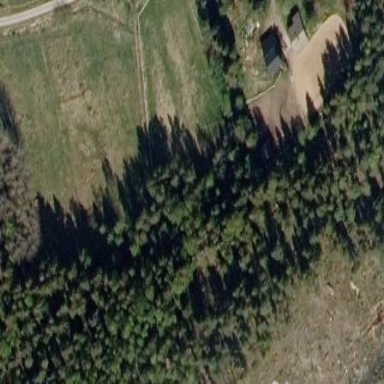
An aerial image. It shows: Fence around area designated for animal keeping.